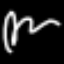
Label: squiggle